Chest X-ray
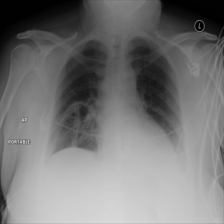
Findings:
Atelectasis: positive
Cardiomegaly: negative
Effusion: negative
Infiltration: positive
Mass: negative
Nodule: negative
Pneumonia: negative
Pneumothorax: negative
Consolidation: negative
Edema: negative
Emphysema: negative
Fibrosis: negative
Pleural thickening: negative
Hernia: negative